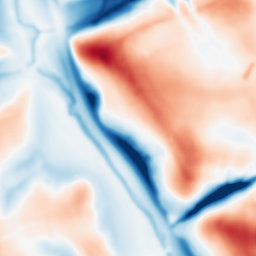
Category: multiscale
Decomposition family: dog_multiscale
Decomposition parameters: sigma_ratio: 1.6
n_scales: 5
base_sigma: 2
Upsampling method: sinc_hamming
Upsampling parameters: scale: 4
kernel_size: 16
Upsampling scale: 4